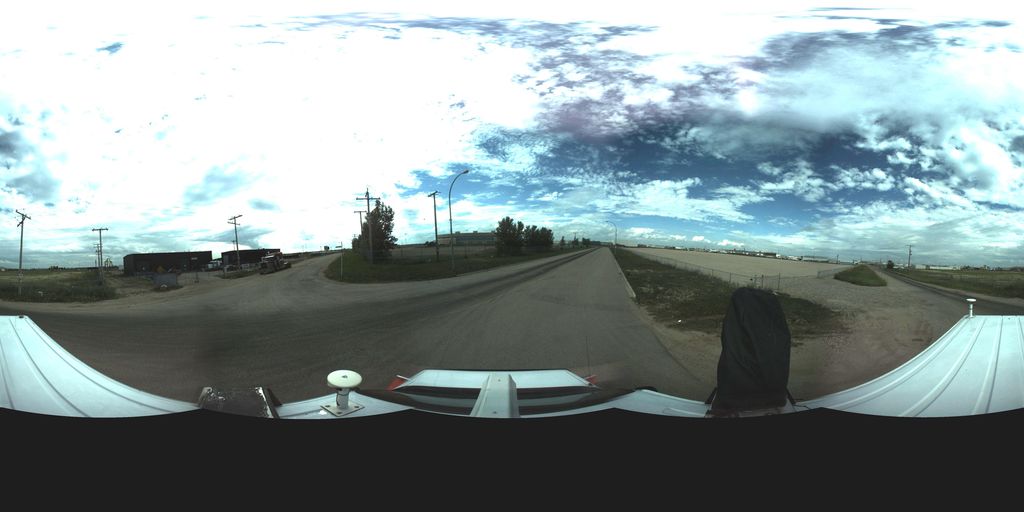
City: saskatoon